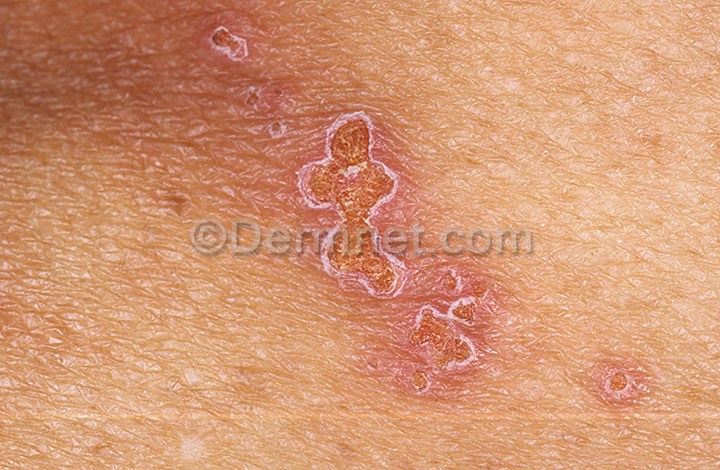
Disease: Warts Molluscum and other Viral Infections